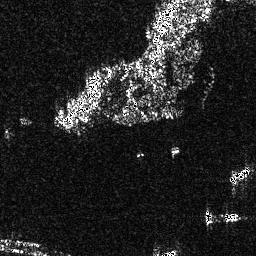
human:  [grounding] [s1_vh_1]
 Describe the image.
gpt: In the satellite image, there is  <ref>1 small ship </ref> <box>[[88, 64, 97, 71, 0]]</box> located at right,  <ref>1 medium ship </ref> <box>[[79, 81, 93, 87, 0]]</box> located at bottom right.